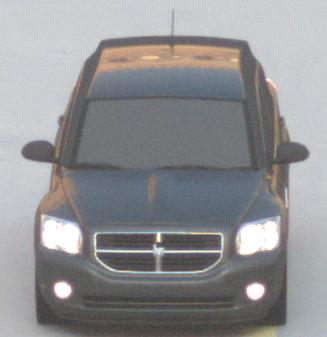
Make: Dodge
Model: Caliber 1.8
Detailed model: Caliber
Model produced from: 2006/06
Model produced until: 2009/03
Doors: 5
Color: gray
Road condition: dry road
Daytime: sunrise or sunset
Contrast: low contrast